Question: Is any one has solution for JavaScript error ''_events' is null or not an object'?
Code is about 3000 line that's way I haven't put code here.Please Give me some hint so that I can put required code. I have searched on google and found two suggestion from google but not able to find solution.
I have tried latest version of AJAXControlToolkit.but not succeed.
I have trid '<compilation debug="true/false">'. but not succeed.
I am getting error on only one page.This page has Modelpopupextender and Radwindow and updatepanel.and error is in 'MicrosoftAjax.js'
'''
This error comes when
Step1: Post back page.
Step2: redirect to other page or refresh same page. and error comes.
'''
Any help would be appreciated.
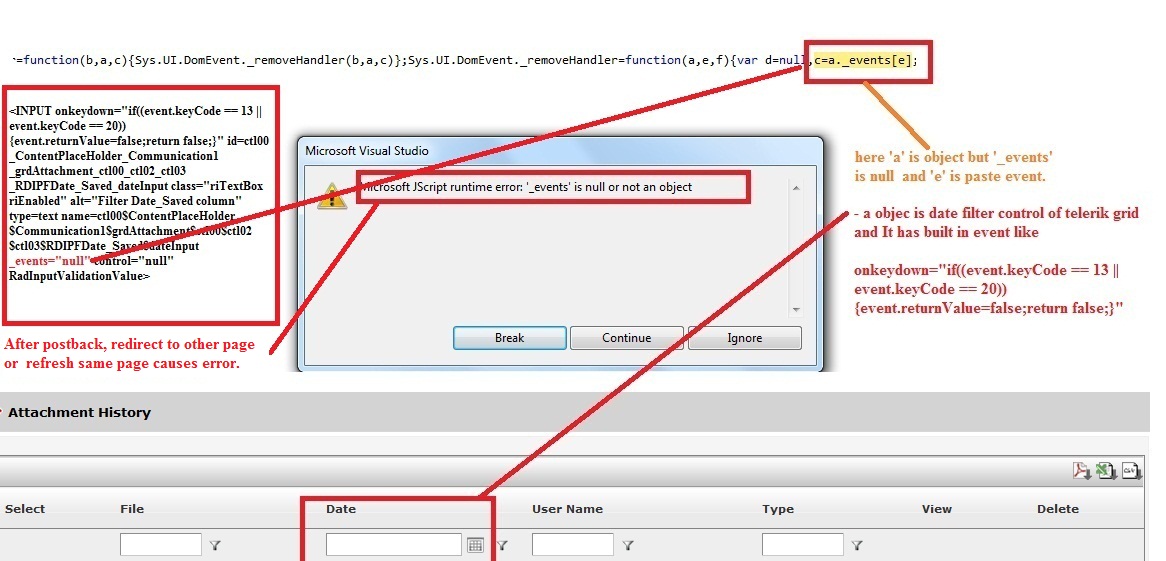
Answer: Problem is, DateFiltercontrol is in updatepanel, solution is I have to 'set Postbacktrigger of updatepanel'.
Telerik support is saying don't use AJAXControlToolkit and Telerik control in same project. but I have used AJAXControlToolkit in code and not able to remove it.
So applied solution is set control which cause postback as 'Postbacktrigger of updatepanel'.